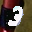
Label: 3